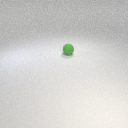
small green rubber sphere